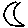
Label: moon